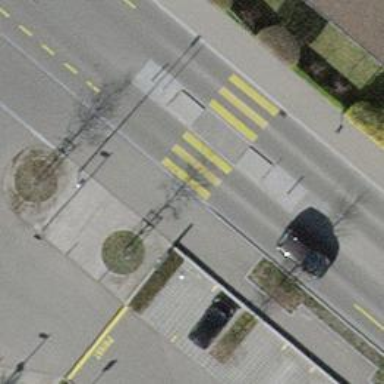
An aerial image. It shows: Residential road with asphalt surface and lane for cyclists on both sides.